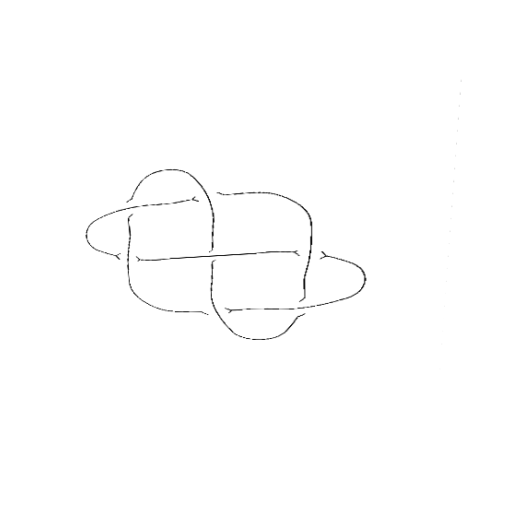
Crossing number: 7